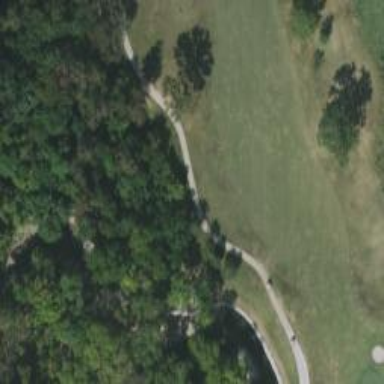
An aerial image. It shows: Path for golf carts.